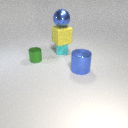
small green metal cylinder to the left of large blue metal cylinder